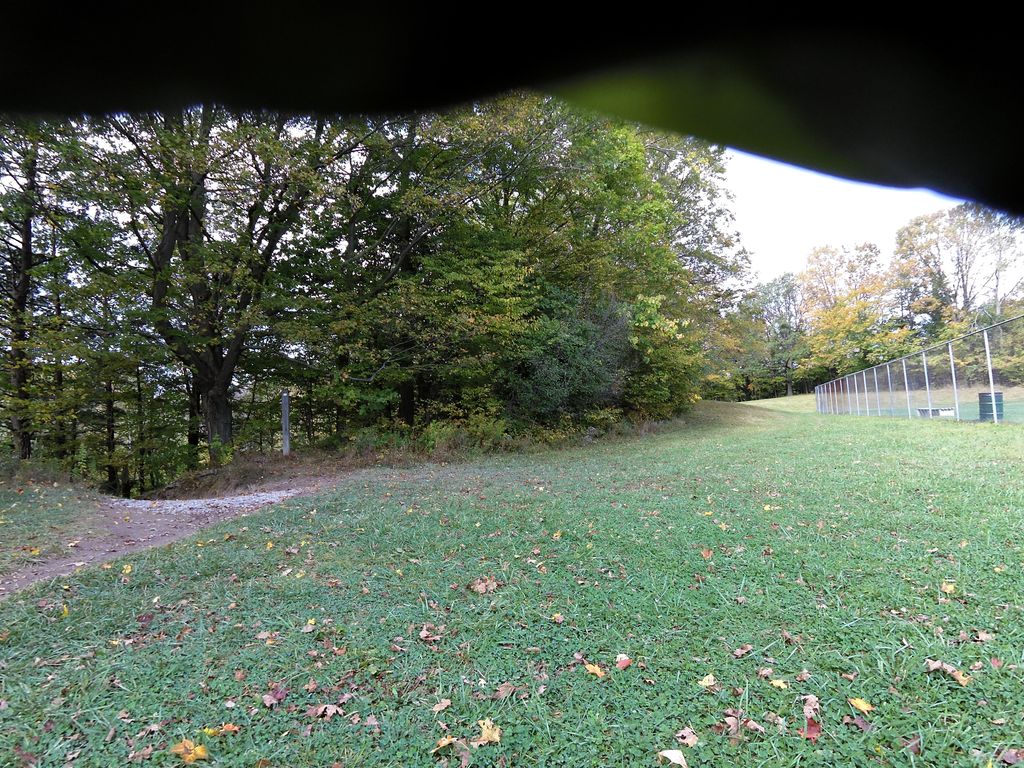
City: hamilton